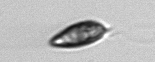
Label: Prorocentrum_triestinum